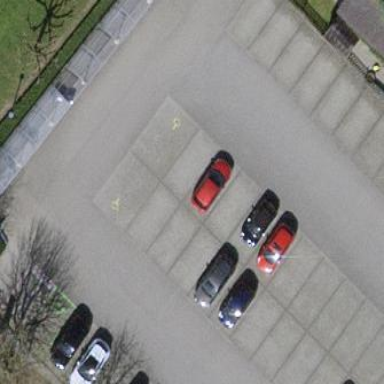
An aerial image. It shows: Bicycle parking rack located on the roof of building.